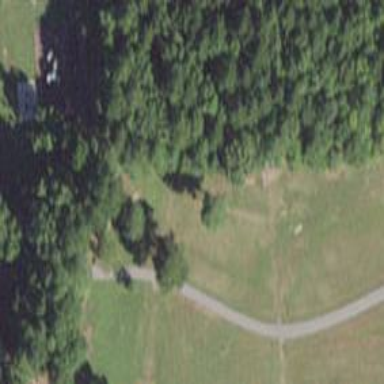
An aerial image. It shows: Disc golf tee.